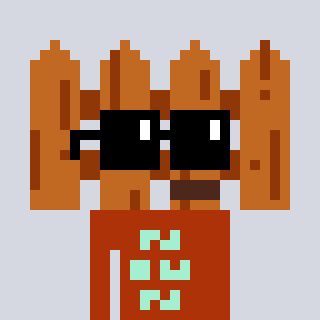
a pixel art character with square black sunglasses, a fence-shaped head and a hotbrown-colored body on a cool background